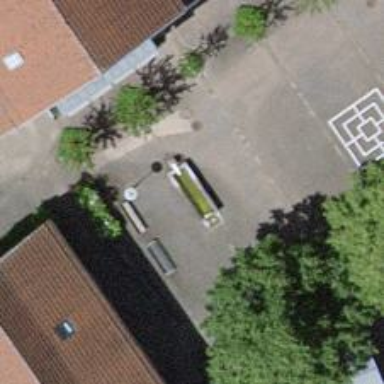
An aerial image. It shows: Fountain.